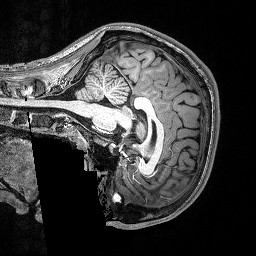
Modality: T1w
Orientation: sagittal
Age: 19
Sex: male
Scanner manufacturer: siemens
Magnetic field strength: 3 T
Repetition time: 2.53 s
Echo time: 0.0033 s